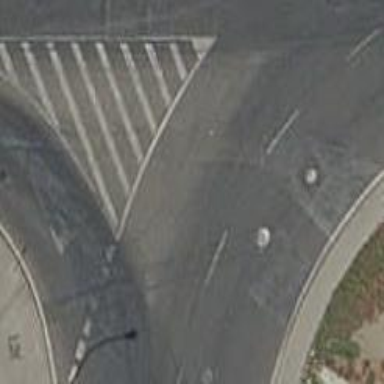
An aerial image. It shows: Secondary road around roundabout.